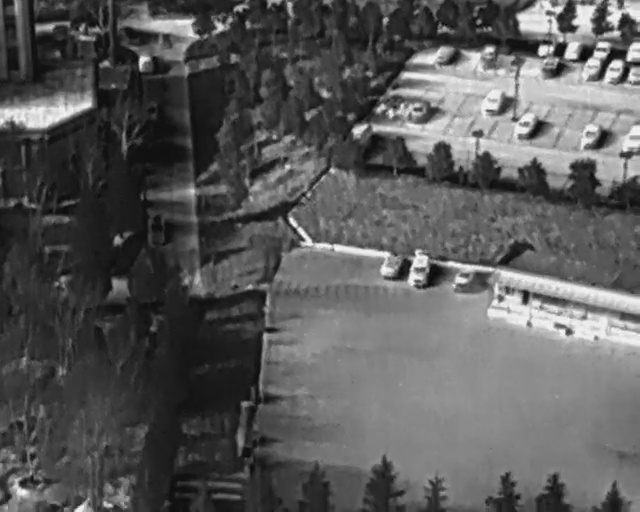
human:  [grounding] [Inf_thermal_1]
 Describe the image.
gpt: In the satellite image, there is  <ref>2 small car </ref> <box>[[58, 49, 63, 54, 13], [62, 50, 68, 54, 16]]</box> located at center,  <ref>1 small car </ref> <box>[[70, 52, 74, 56, 2]]</box> located at right,  <ref>12 small car </ref> <box>[[68, 8, 72, 13, 2], [74, 17, 78, 22, 178], [90, 24, 94, 27, 2], [80, 22, 84, 26, 2], [83, 6, 87, 10, 2], [87, 8, 91, 11, 2], [96, 25, 101, 28, 2], [92, 7, 95, 11, 2], [90, 11, 94, 15, 2], [93, 12, 98, 15, 23], [97, 8, 100, 10, 2], [97, 13, 100, 15, 2]]</box> located at top right,  <ref>1 small car </ref> <box>[[21, 10, 24, 13, 2]]</box> located at top left,  <ref>1 medium car </ref> <box>[[21, 42, 27, 46, 2]]</box> located at left,  <ref>1 small car </ref> <box>[[60, 18, 62, 23, 138]]</box> located at top.